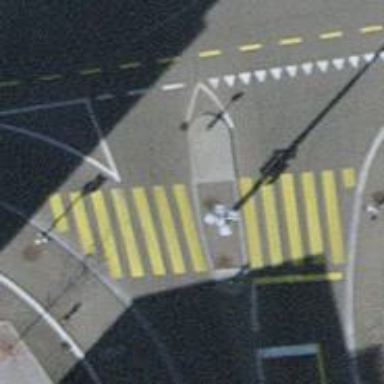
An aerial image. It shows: Zebra crossing with traffic signals.